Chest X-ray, PA view. Patient: 16 years old, sex M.
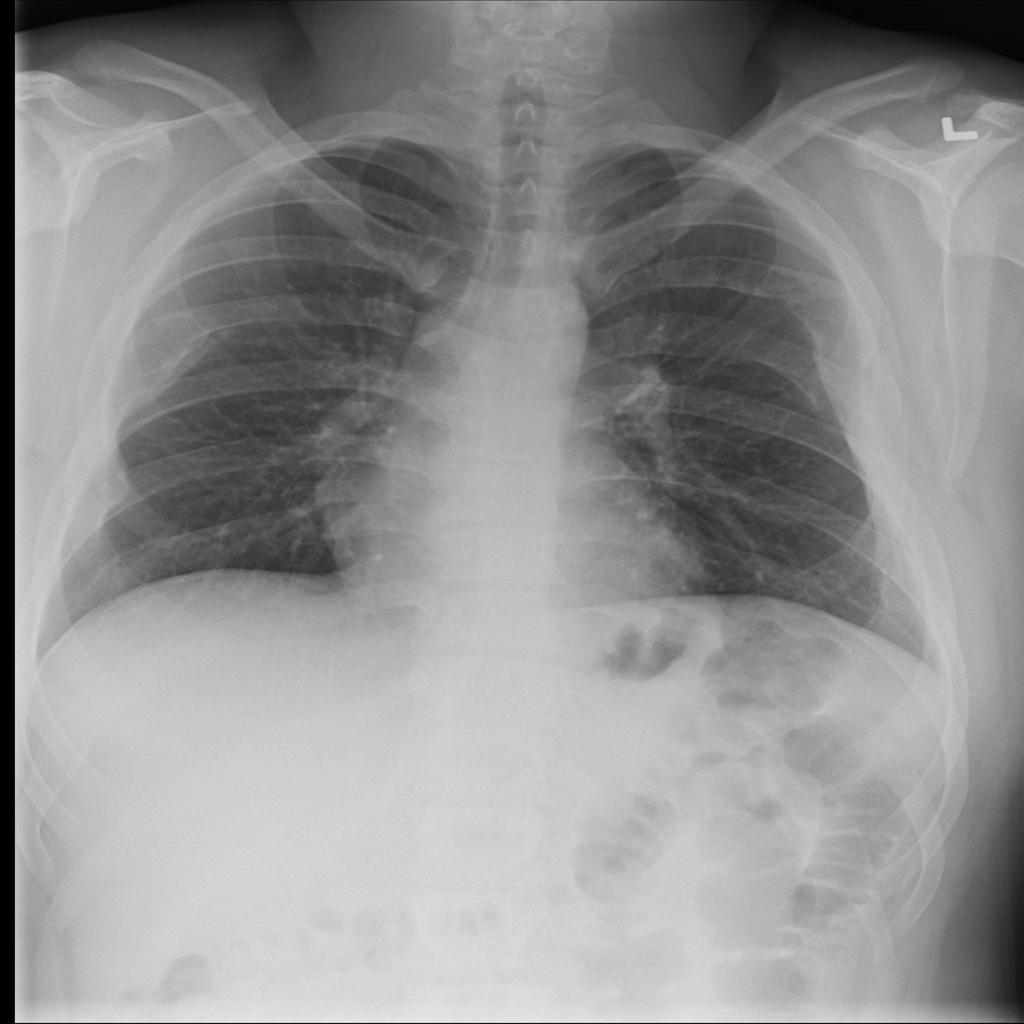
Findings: No Finding